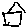
Label: house